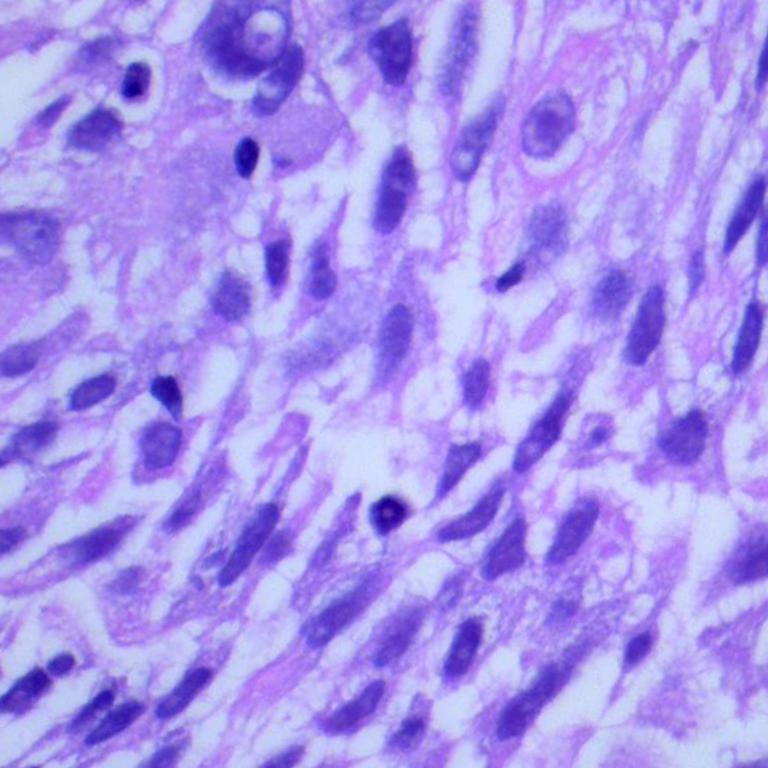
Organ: lung
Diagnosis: squamous carcinomas